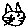
Label: cat